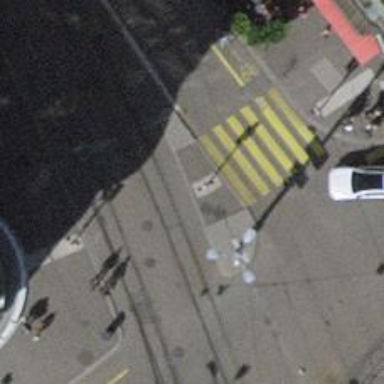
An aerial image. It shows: Kerb barrier.